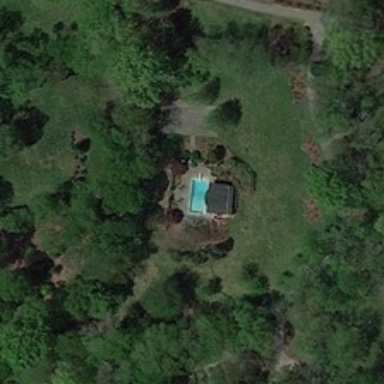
A building with a swimming pool is surrounded by many green trees and meadows .